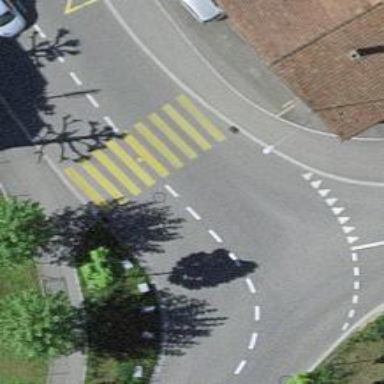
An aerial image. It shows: Marked footway crossing with zebra markings.